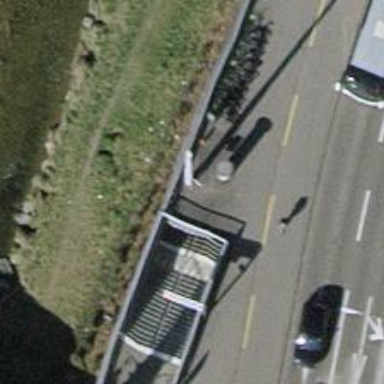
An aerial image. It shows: Stone steps on the road.